Question: I want handles on an realizable object similar to the following image.
The code i tried did not work with custom handles.
if i include the custom handle option the re-size do not work at all.
'''
<style>
.object{
width: 100px; height: 100px; border: 1px solid black;
}
#myContainer{
height: 600px;
border: 2px solid #ccc;
}
.handle{
height: 10px; width: 10px; background: red;
}
</style>
<script type="text/javascript">
$(function() {
$("#resizable").resizable({
handles: { 'all': $('#handle') }
});
});
</script>
<div id="myContainer">
<div class="object" id="resizable">
<div id="handle" class="handle"></div>
</div>
</div>
'''

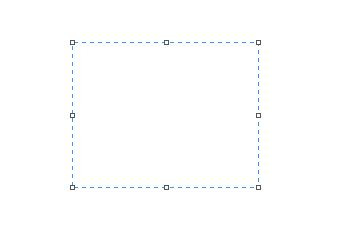
Answer: Have you seen <URL> ?
You could add some code to change the border of the 'div' to a dotted border and use background images for the eight squares?